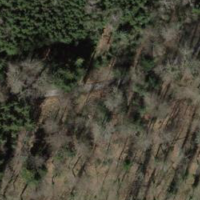
EUNIS habitat code: 44
Species observed at this site:
Anoplotrupes stercorosus